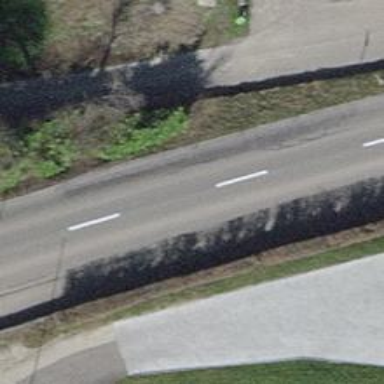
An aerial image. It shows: Secondary road with asphalt surface.